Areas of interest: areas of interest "School"
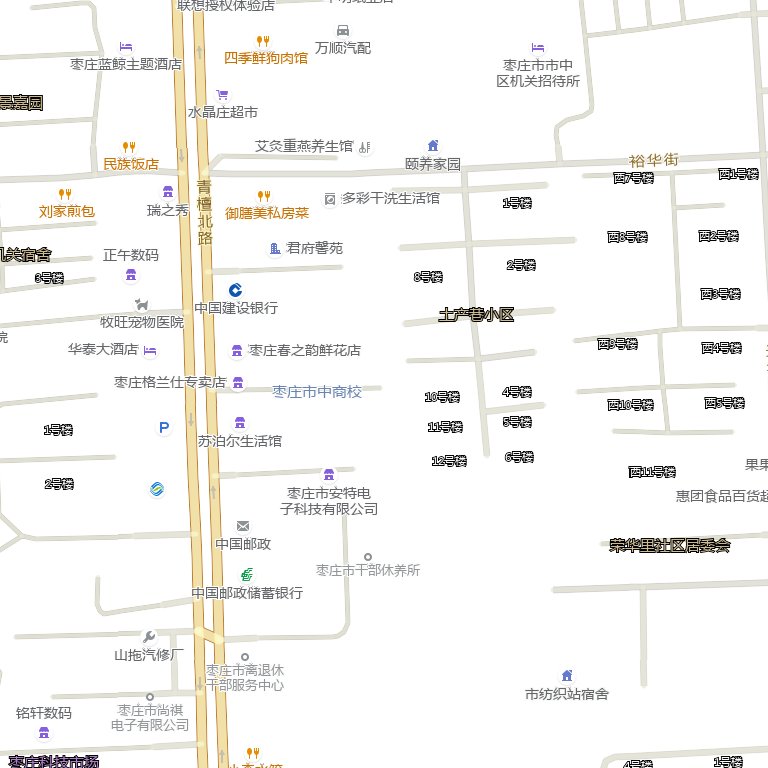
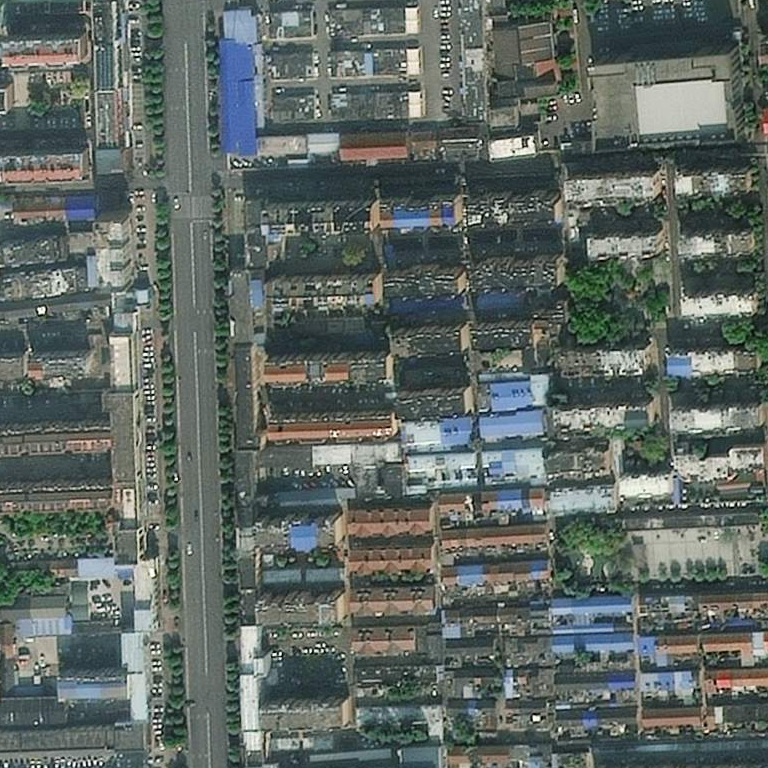